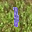
Label: 1